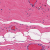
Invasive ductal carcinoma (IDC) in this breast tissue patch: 0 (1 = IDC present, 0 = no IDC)